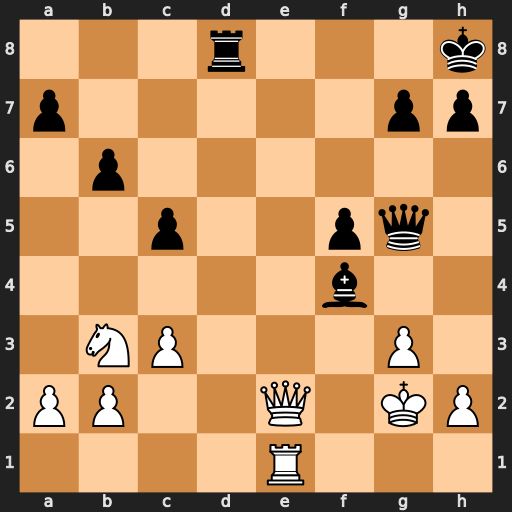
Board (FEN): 3r3k/p5pp/1p6/2p2pq1/5b2/1NP3P1/PP2Q1KP/4R3
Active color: w
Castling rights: -
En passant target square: -
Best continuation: Qe8+ Rxe8 Rxe8#